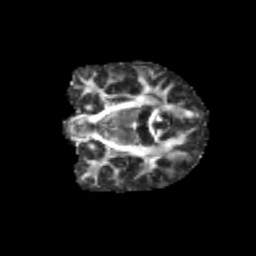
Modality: FA
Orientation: coronal
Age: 9
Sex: male
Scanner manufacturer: siemens
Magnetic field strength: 3 T
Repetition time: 3.8 s
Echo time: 0.07 s